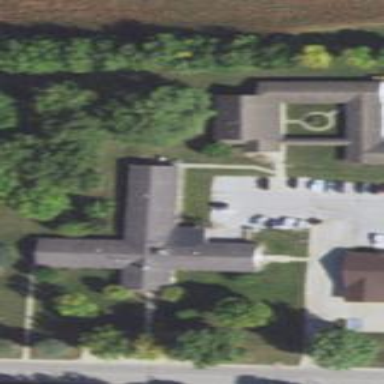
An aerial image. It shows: Nursing home building.